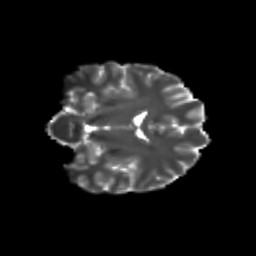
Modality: T2w
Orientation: coronal
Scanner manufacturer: siemens
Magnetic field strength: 3 T
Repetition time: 9.2 s
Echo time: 0.084 s